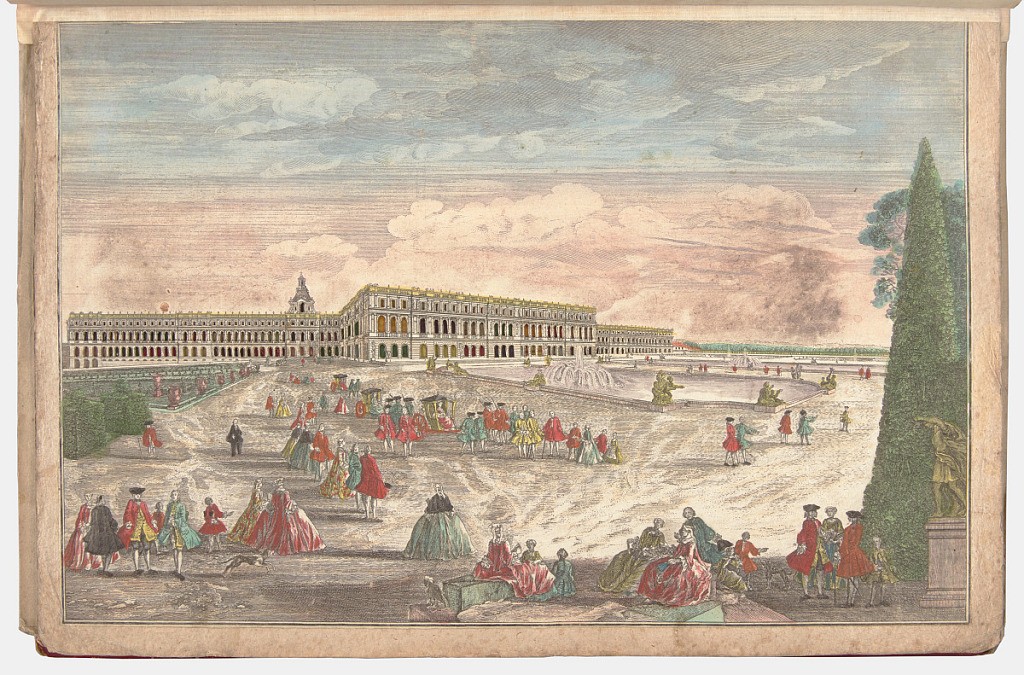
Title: Prospectus Castelli Versaliensis, at latus hortense ex adverso Sacelli (View of the Palace of Versailles, from the Gardens opposite the Chapel)
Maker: Georg Balthasar Probst, German, 1732 - 1801
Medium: Hand-colored etching on paper; verso: fabric adhered with thread
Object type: Bound print
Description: Perspective view of the Palace of Versailles, viewed from the gardens. The palace extends horizontally across the middle of the print, with cut-out windows and fabric visible through the openings. The gardens are filled with figures in fanciful dress, colored in red, green, and yellow. A blue sky fills the top margin, and a tall conic tree alongside pedestaled statue are seen at right.

Verso: Patches of colored and patterned fabrics. Print label: Prospectus Castelli Versaliensis, at latus hortense ex adverso Sacelli. / Vüe du Chateau de Versailles, du côté de la Terrasse vis a vis la Chappélle. / Prospetto del Castello du Versaglie della parte di Terreno dirimpetto della Capella. / Gesicht des Schloßes zu Vesailien, von Seiten des Gartens der Capelle gegen über. / Med: Folo. No. 21. / G.G. Winckler Sculpts. / Georg Balthasar Probst, excud. A.V.